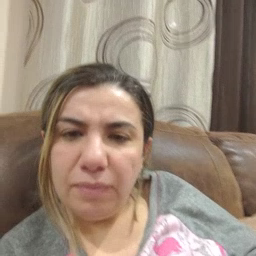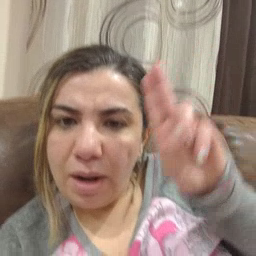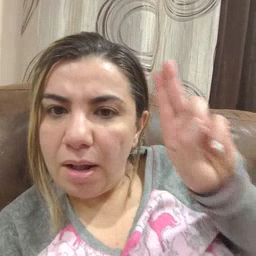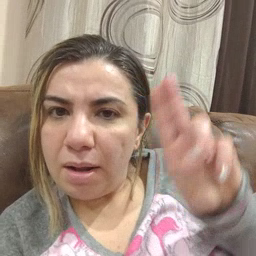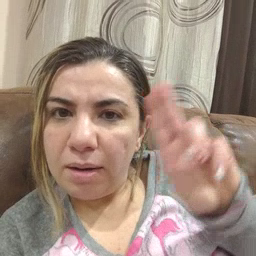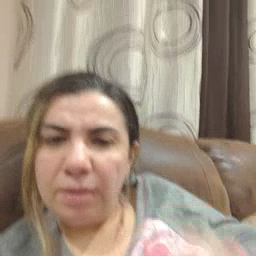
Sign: uncle